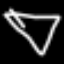
Label: diamond